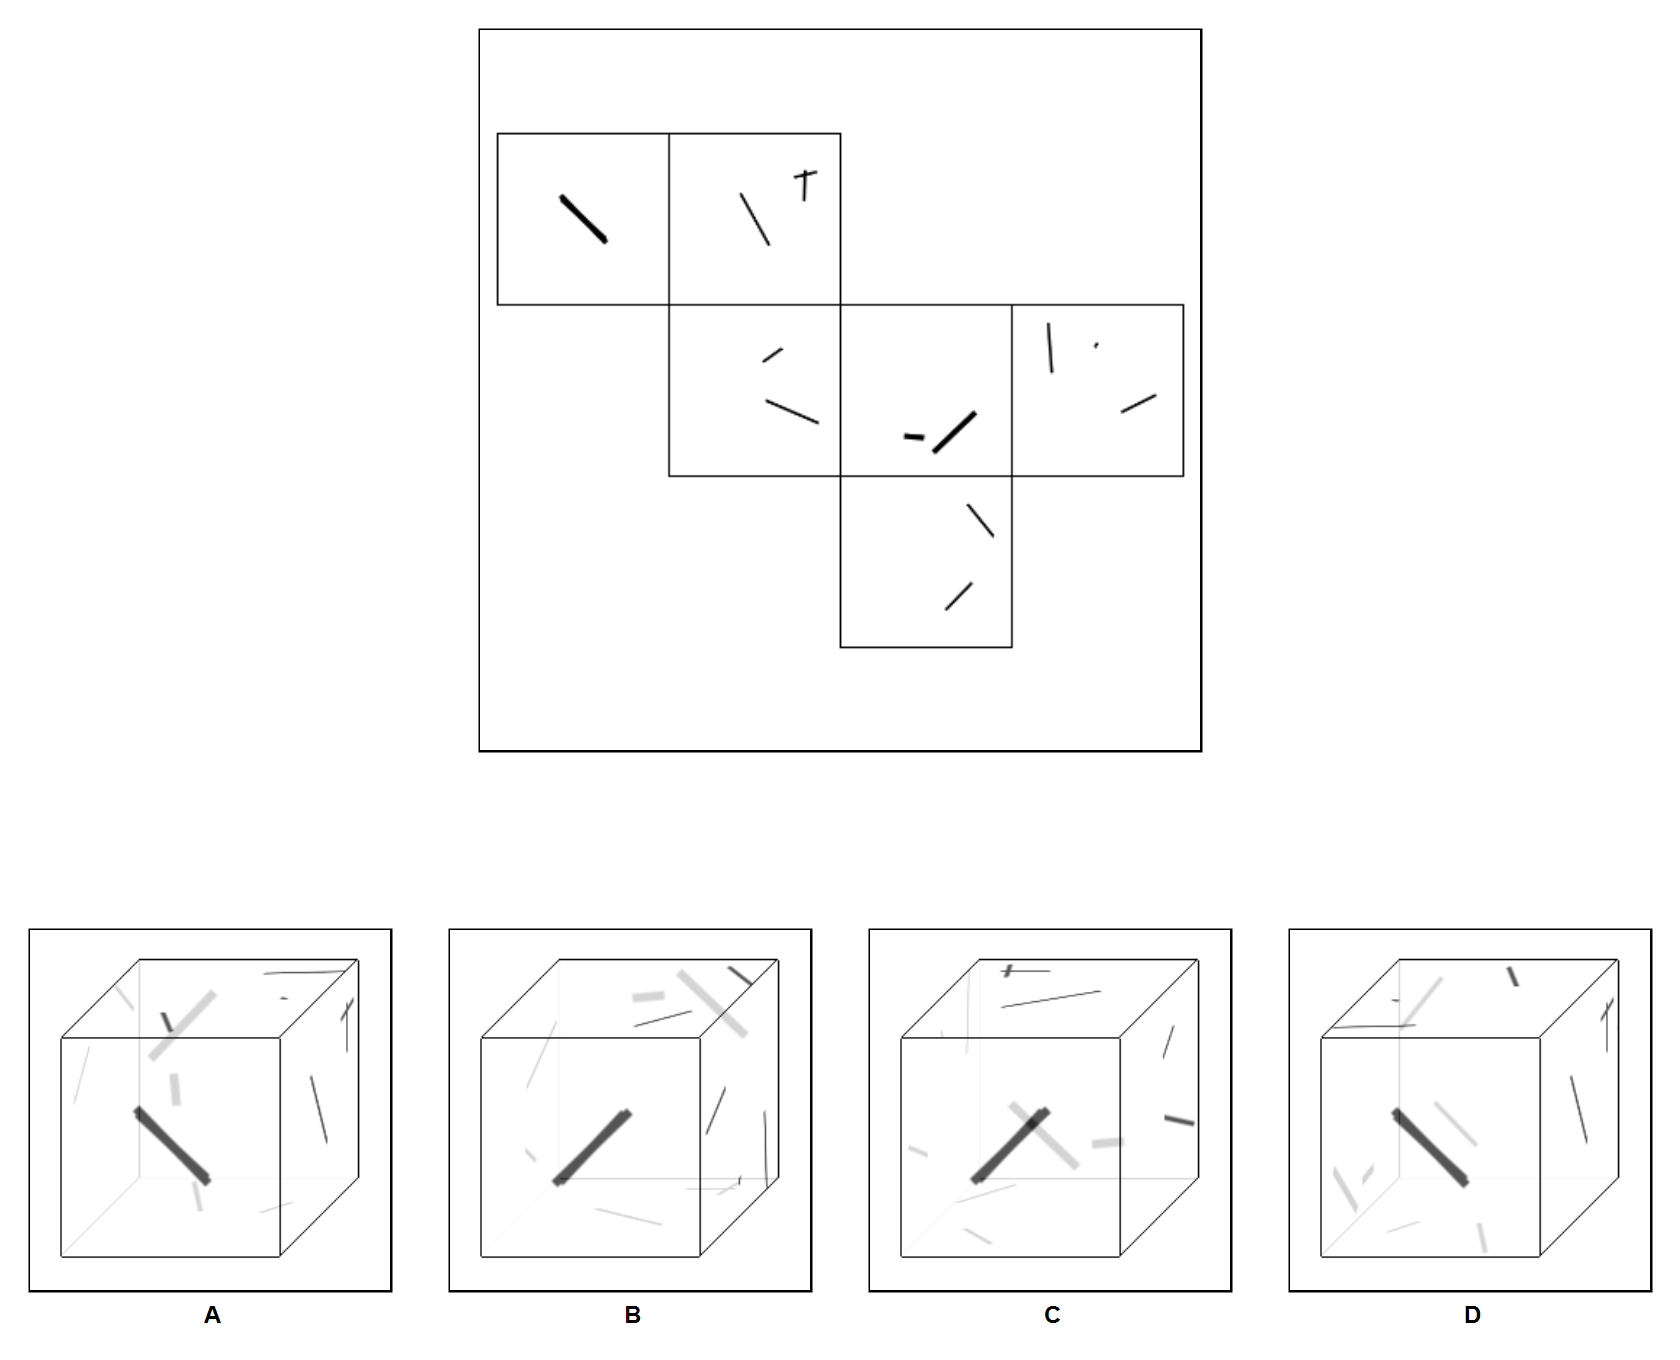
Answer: D